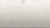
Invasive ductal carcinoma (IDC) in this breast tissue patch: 0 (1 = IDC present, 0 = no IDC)